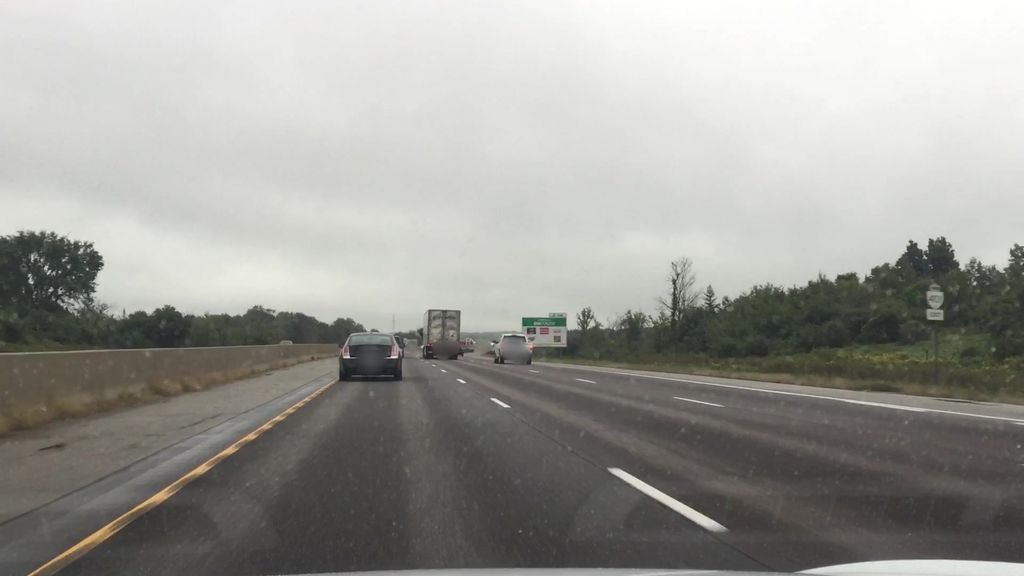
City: kitchener-waterloo